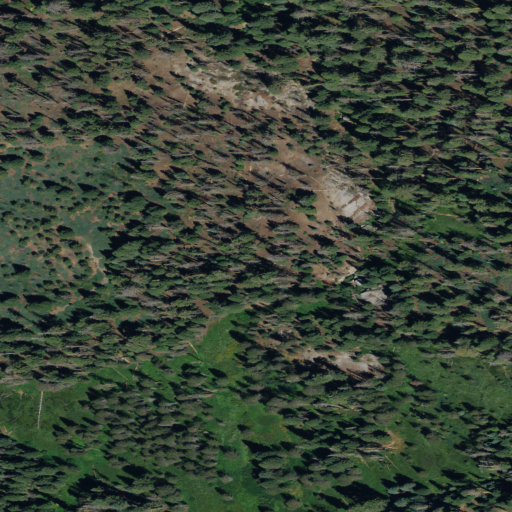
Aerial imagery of plain(s) in California named Smith Meadow containing evergreen forest, shrub, and woody wetlands